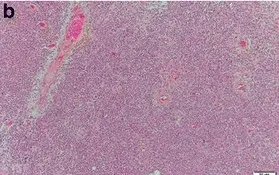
Histopathologic evaluation of parotid tissue specimens from the patient. Suppurative inflammation is observed in the parotid (a, b, c and d). 100x,. 50 mum.
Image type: pathology (h&e)